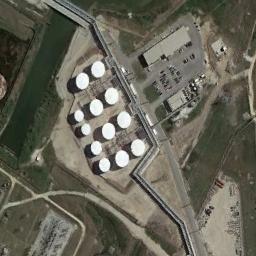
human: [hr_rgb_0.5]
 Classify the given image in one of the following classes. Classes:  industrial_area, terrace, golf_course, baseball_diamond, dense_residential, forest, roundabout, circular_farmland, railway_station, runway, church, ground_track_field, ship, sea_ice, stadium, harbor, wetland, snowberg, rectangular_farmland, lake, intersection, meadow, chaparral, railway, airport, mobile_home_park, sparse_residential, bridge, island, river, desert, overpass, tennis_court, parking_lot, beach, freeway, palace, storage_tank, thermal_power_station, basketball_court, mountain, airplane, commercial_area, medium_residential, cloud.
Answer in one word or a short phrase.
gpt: storage_tank